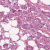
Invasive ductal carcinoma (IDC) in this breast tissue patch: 1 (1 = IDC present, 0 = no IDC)